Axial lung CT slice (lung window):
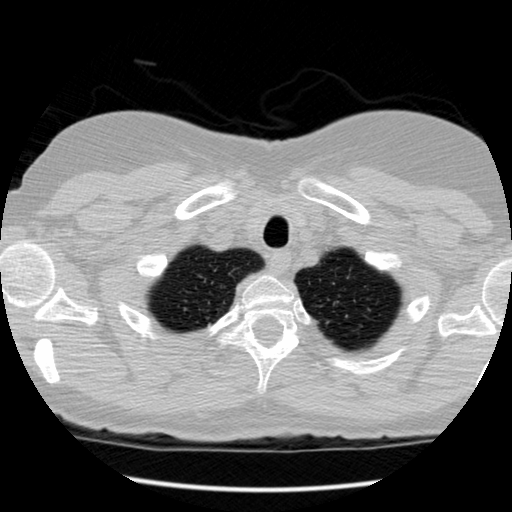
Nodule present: no